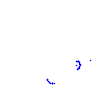
Particle: kaon